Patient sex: M
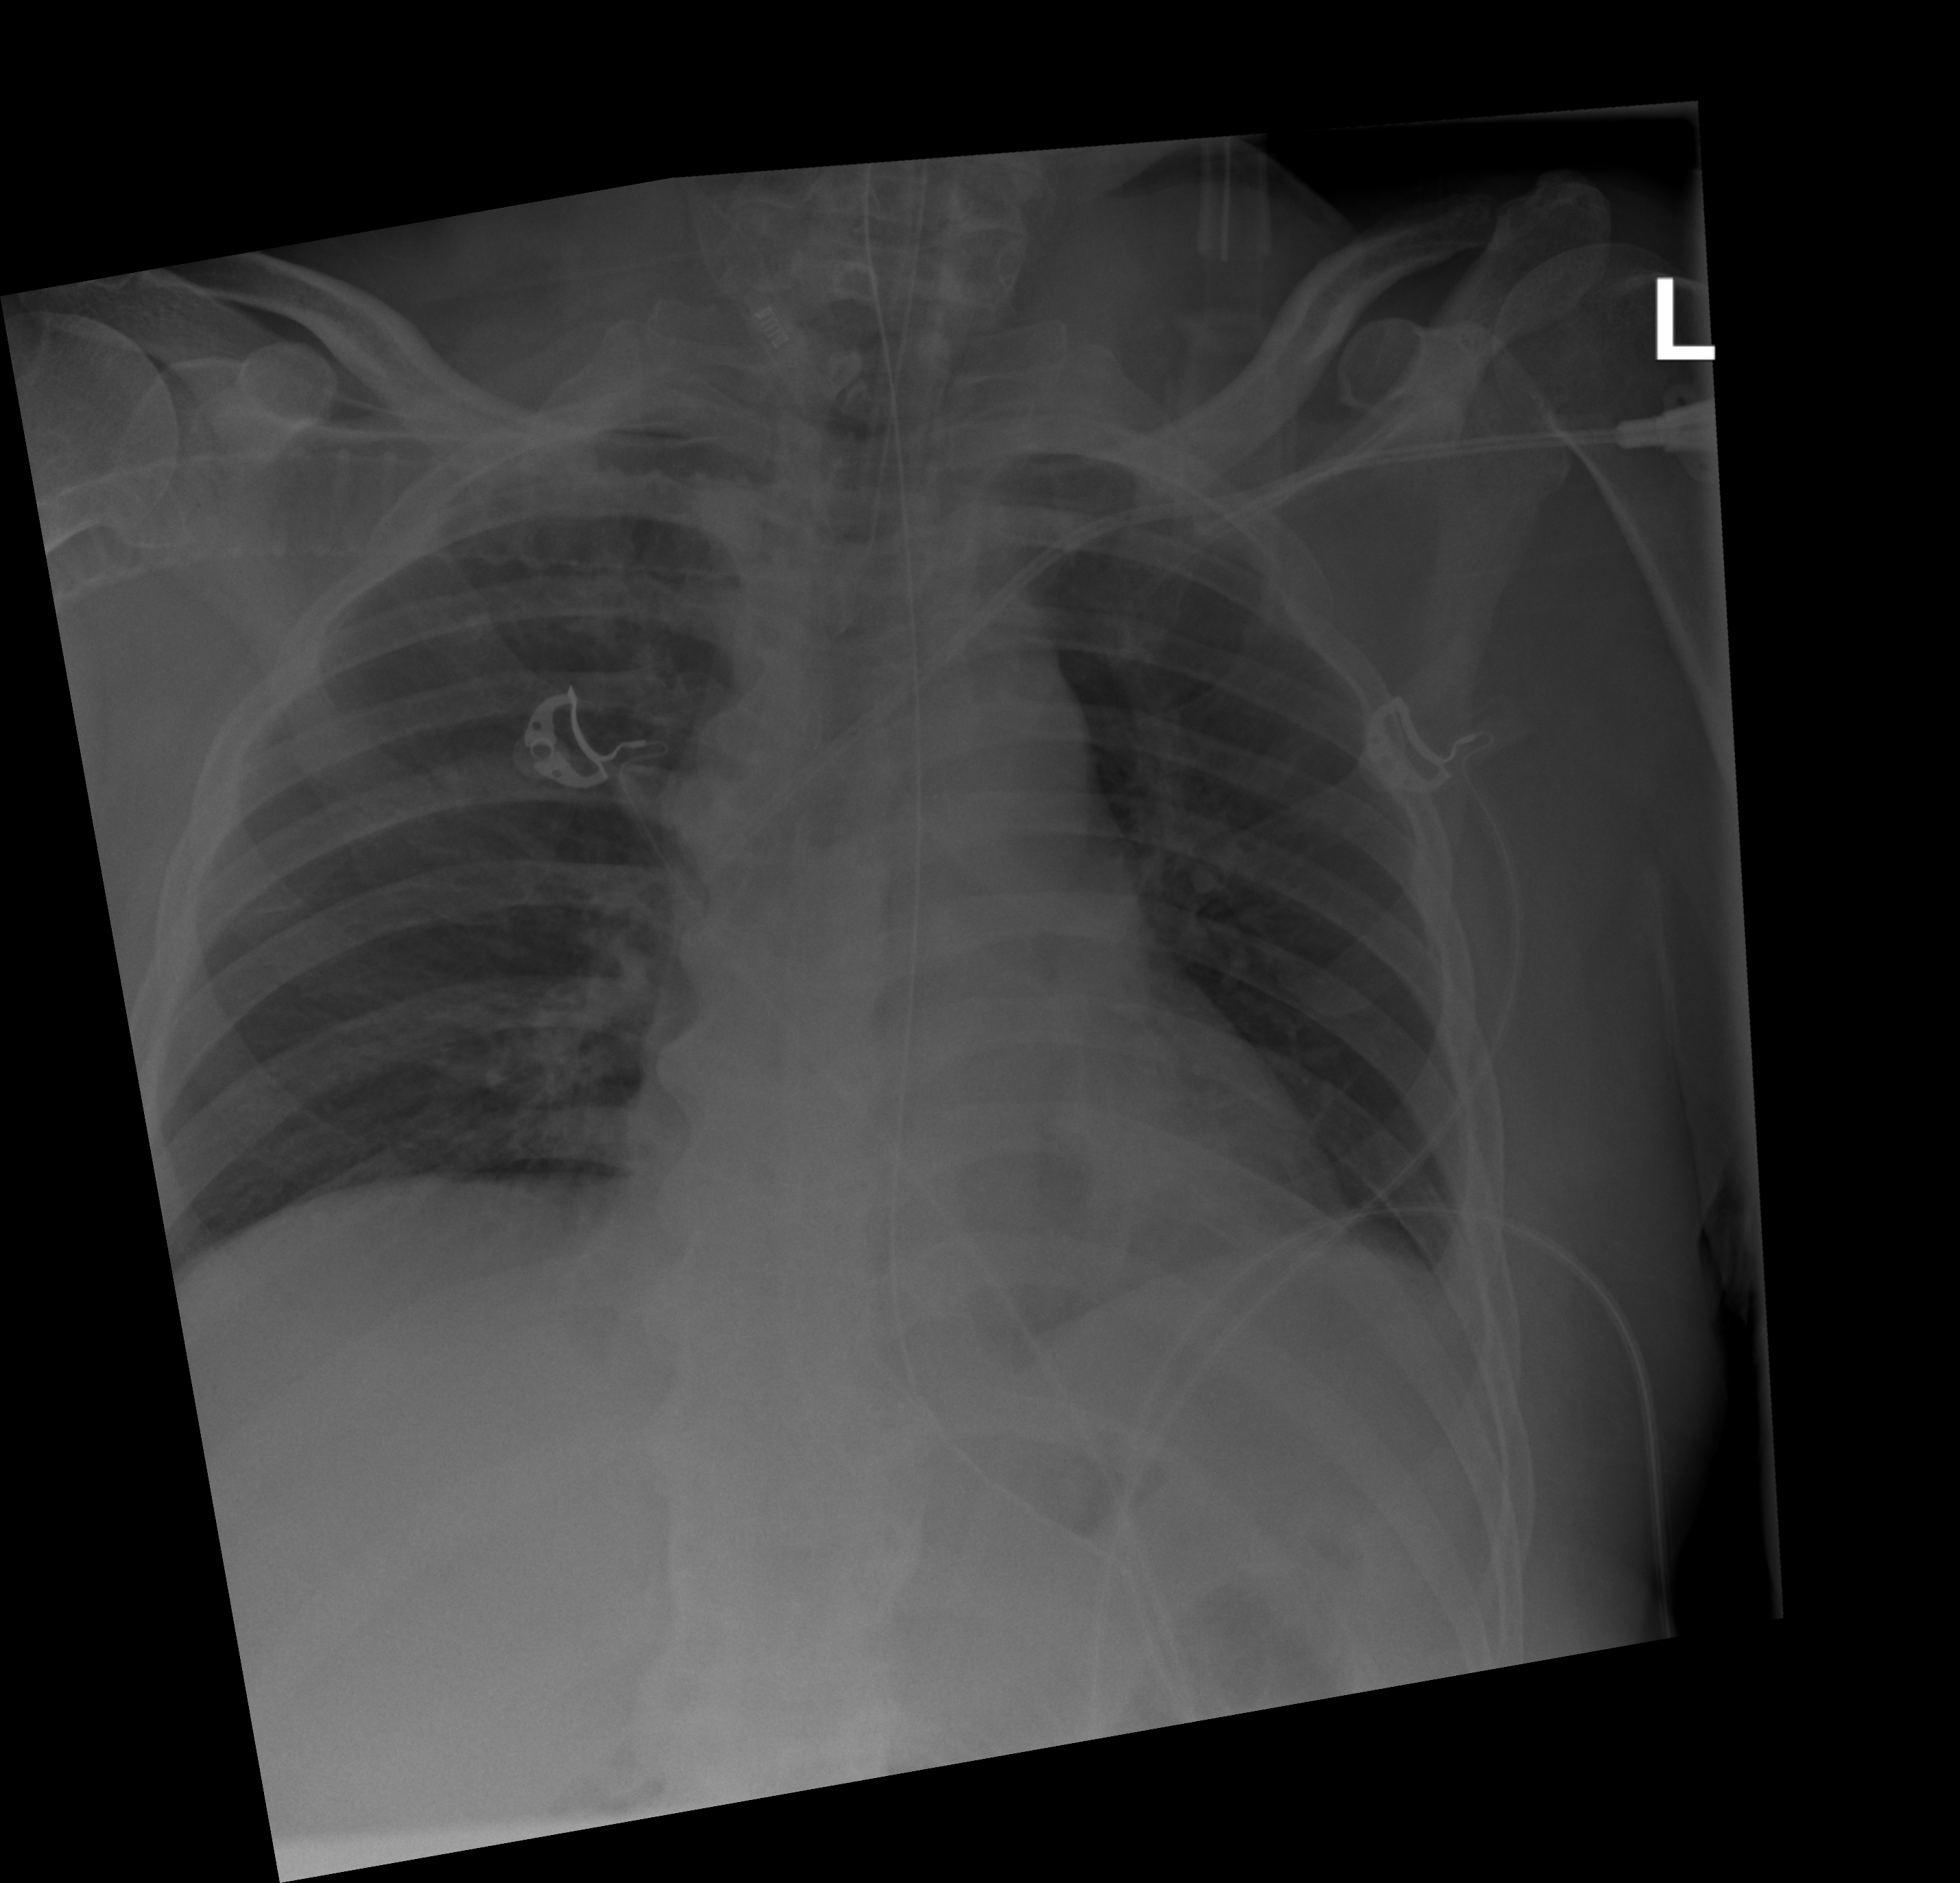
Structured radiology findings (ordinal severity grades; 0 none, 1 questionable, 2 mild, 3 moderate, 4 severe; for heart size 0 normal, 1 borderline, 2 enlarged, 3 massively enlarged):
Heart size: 1
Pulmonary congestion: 0
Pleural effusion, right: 0
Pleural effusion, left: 2
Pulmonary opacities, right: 0
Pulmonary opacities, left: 0
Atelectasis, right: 2
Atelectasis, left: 2